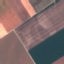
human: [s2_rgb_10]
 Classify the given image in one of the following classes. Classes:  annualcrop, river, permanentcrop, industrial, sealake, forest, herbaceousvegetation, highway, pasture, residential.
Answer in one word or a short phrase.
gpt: AnnualCrop